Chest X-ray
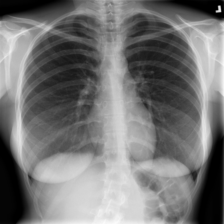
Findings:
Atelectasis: negative
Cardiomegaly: negative
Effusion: negative
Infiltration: positive
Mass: negative
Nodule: negative
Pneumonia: negative
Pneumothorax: negative
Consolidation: negative
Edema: negative
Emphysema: negative
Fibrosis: negative
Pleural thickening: negative
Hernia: negative